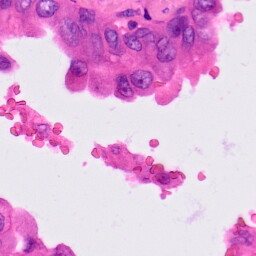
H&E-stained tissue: Lung